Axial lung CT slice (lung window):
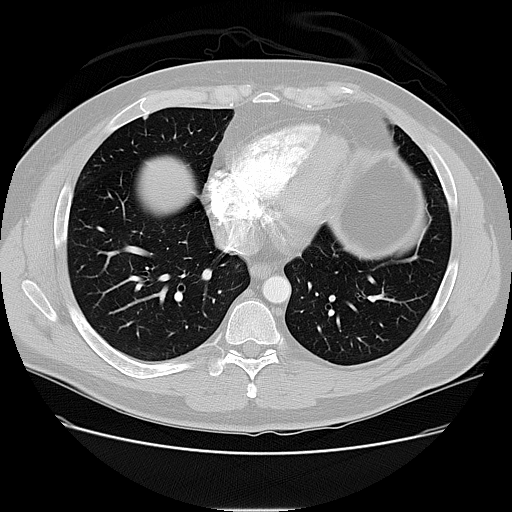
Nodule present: no